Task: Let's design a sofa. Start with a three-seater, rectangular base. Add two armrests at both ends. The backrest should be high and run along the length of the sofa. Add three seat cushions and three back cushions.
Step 318:
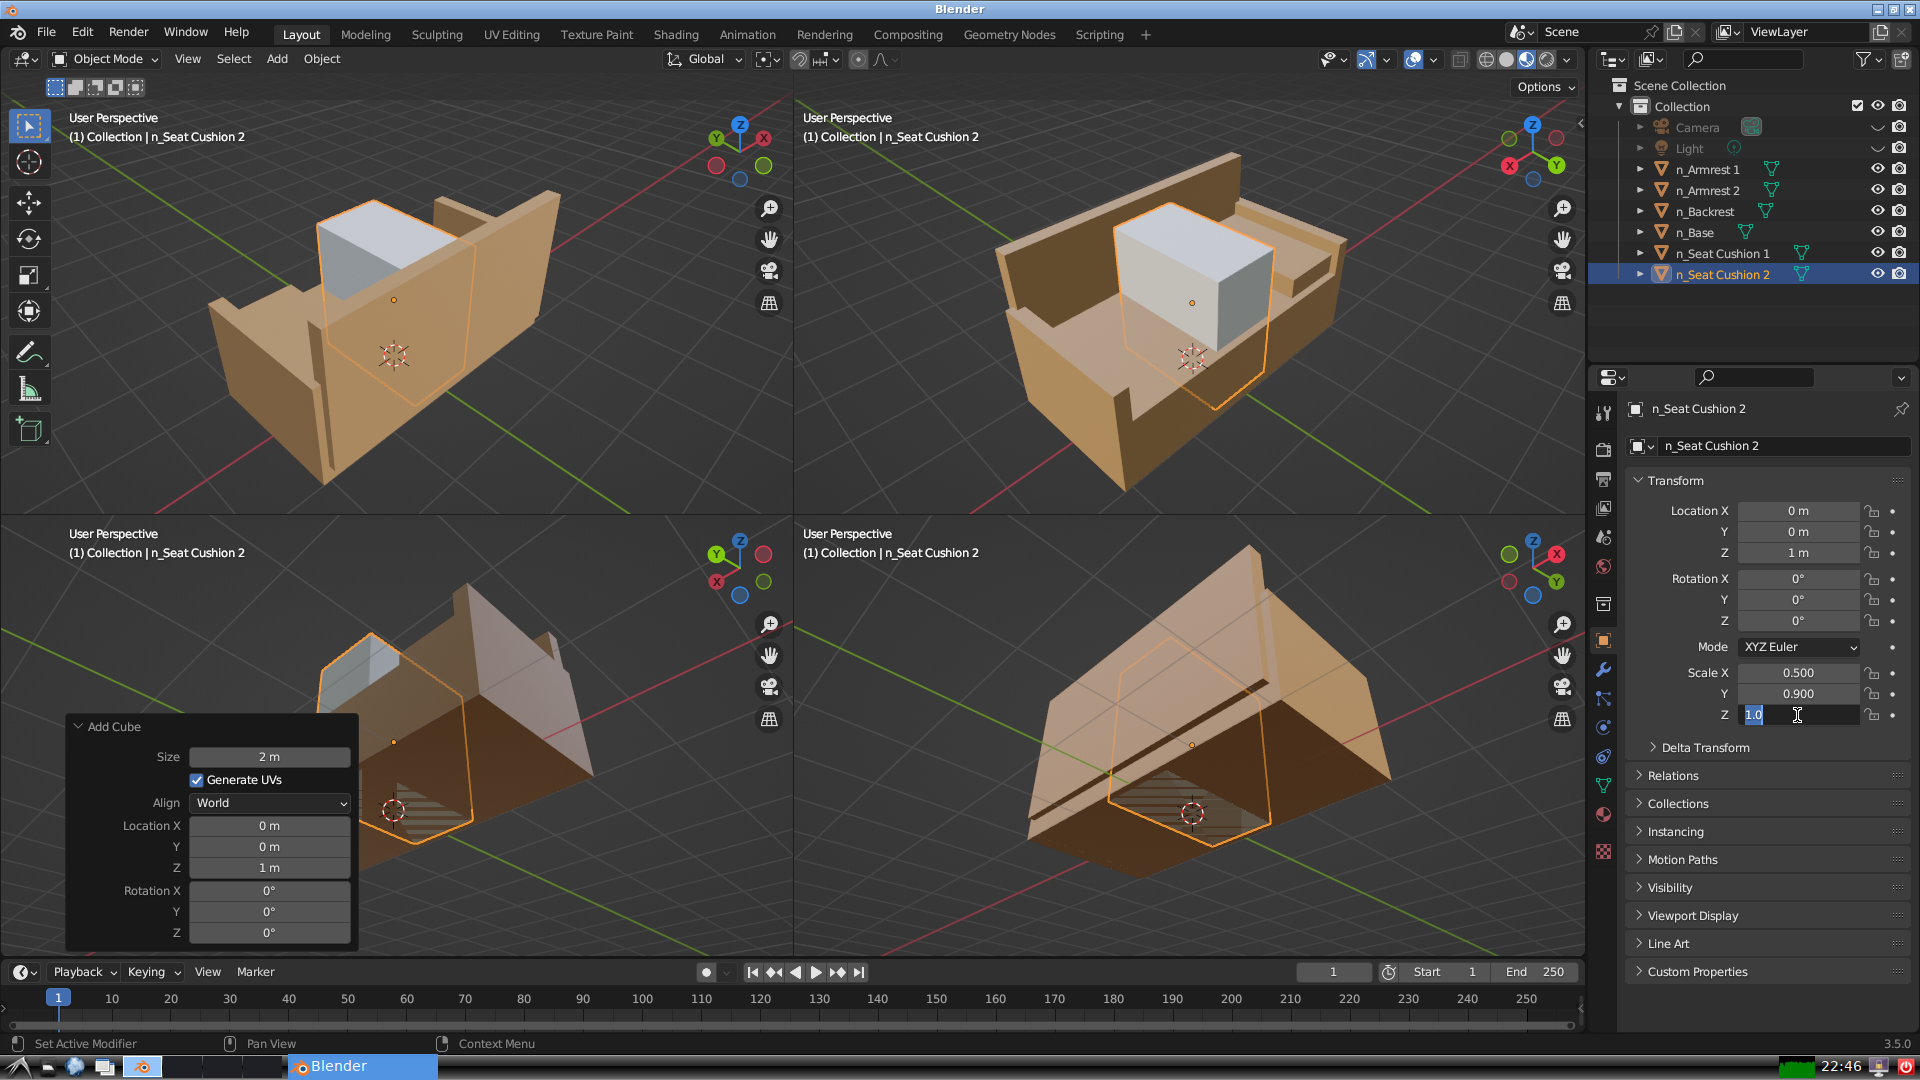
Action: input_text: 0.3